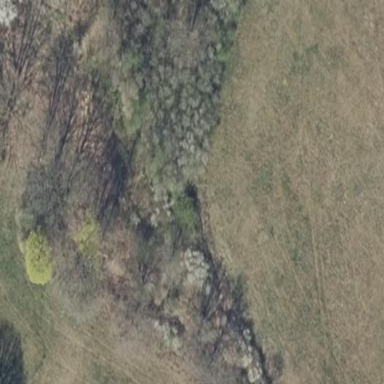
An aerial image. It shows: Patch of scrub vegetation.